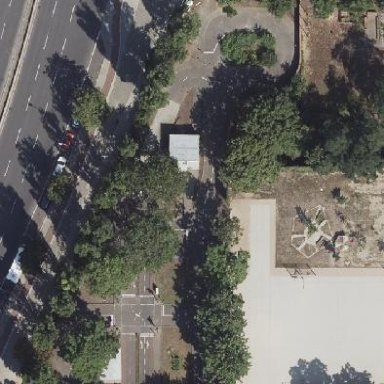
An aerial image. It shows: Traffic park with fence around it.